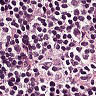
Metastatic tissue present: yes